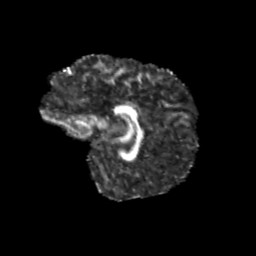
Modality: FA
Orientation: sagittal
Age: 9
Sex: male
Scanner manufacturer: siemens
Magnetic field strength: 3 T
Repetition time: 3.8 s
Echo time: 0.07 s